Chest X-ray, PA view. Patient: 50 years old, sex F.
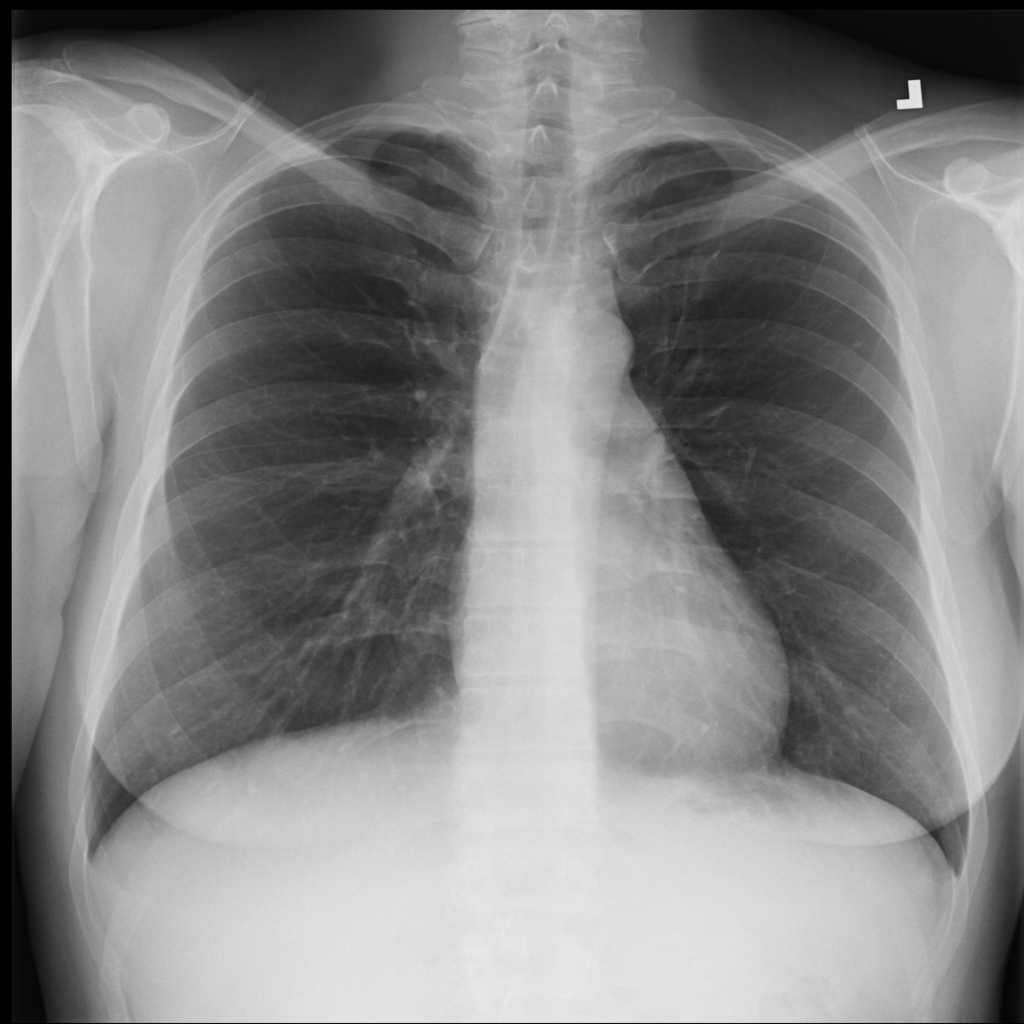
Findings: No Finding